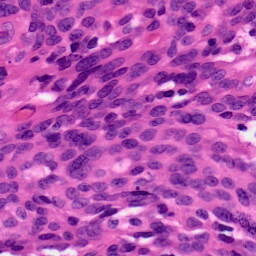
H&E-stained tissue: Ovarian